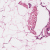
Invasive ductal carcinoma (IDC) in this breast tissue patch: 0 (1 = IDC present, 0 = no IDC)